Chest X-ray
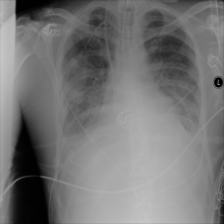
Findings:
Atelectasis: negative
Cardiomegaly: negative
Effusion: positive
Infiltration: positive
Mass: negative
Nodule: negative
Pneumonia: negative
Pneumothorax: negative
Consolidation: negative
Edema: negative
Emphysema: negative
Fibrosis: negative
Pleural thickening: negative
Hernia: negative